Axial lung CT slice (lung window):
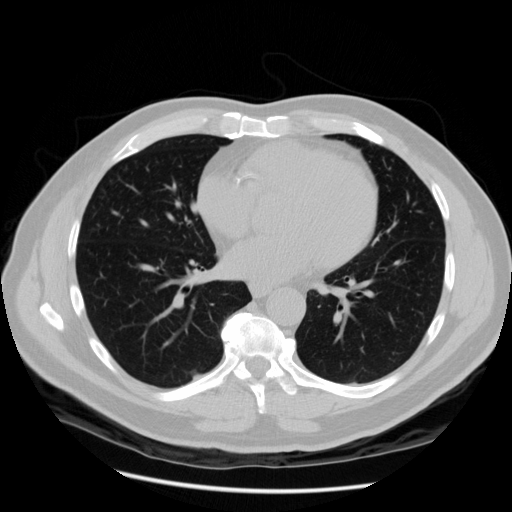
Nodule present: no